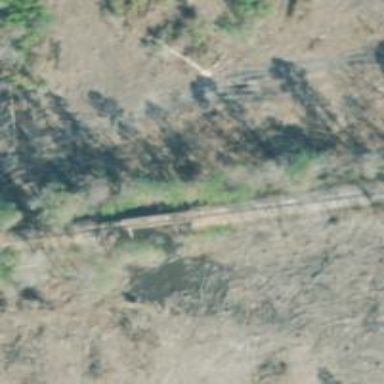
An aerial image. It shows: Bridge over railway line.